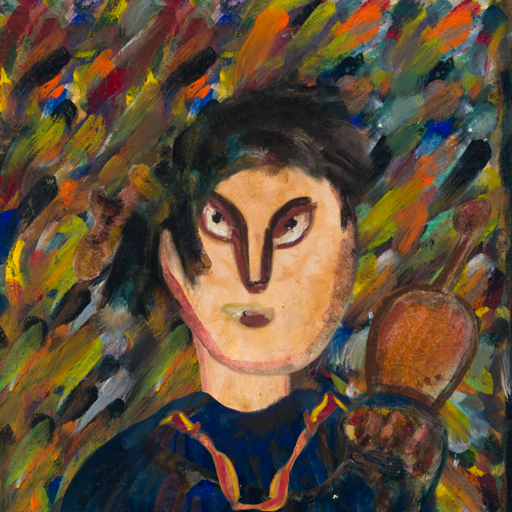
Background: An_Impression, Head And Neck Front: Childish, Face Front: After_Raid, Bust: Pipe, Hair Front: Pipe, Head Accessory: Blank, Second Necklace: Gypsy_Mother_1, Necklace: Blank, Baby: Blank